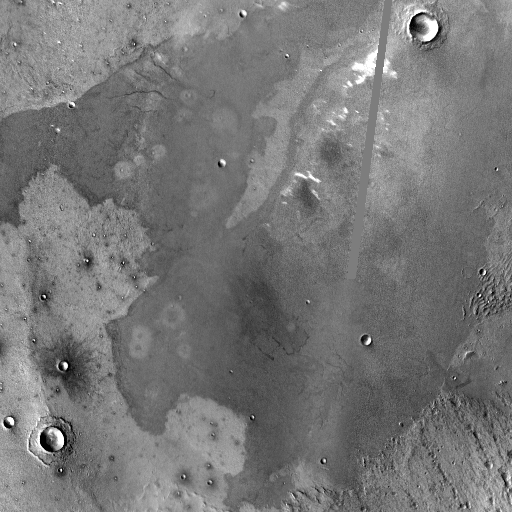
Crater classes present: Background, Other, Layered, Buried, Secondary